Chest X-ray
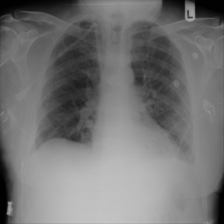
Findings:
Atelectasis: negative
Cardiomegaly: negative
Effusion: negative
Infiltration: negative
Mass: negative
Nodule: negative
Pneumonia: negative
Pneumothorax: negative
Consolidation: negative
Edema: negative
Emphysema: negative
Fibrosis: negative
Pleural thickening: negative
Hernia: negative